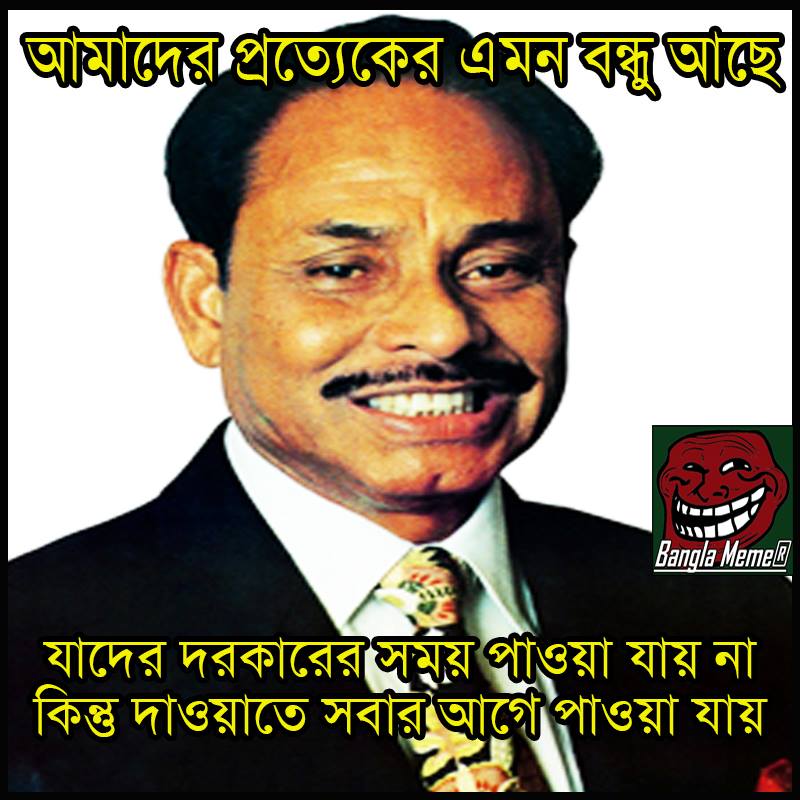
Caption: আমাদের প্রত্যেকের এমন বন্ধু আছে   যাদের দরকারের সময় পাওয়া যায় না কিন্তু দাওয়াতে সবার আগে পাওয়া যায়
Label: non-hate